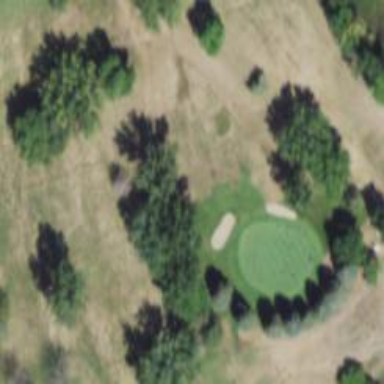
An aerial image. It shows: View of golf hole.